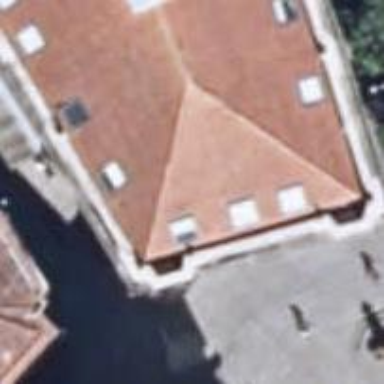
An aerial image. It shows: Restaurant.